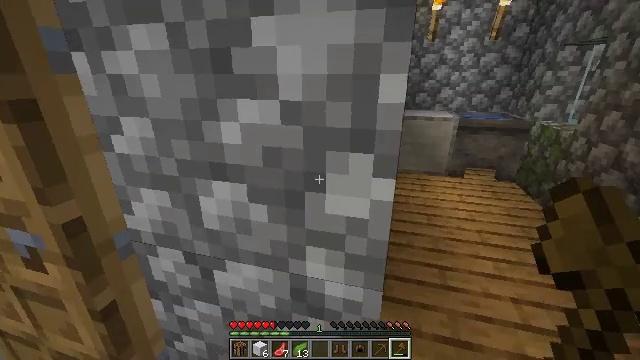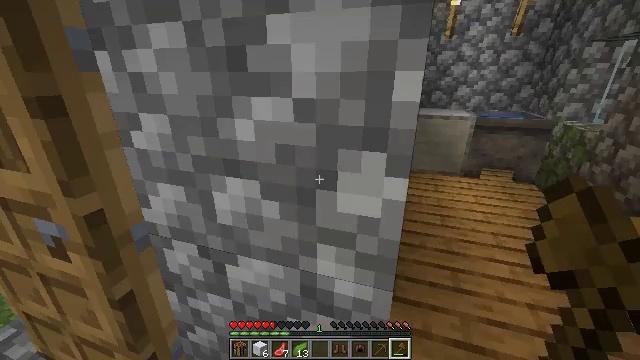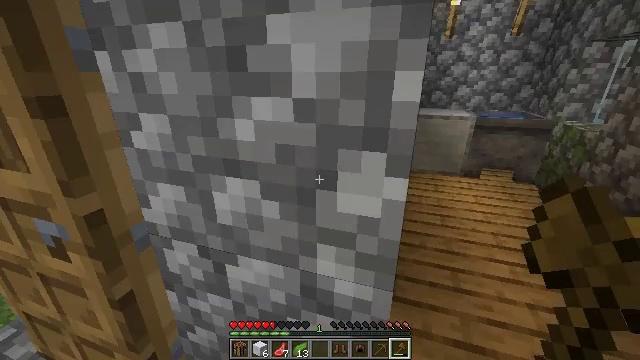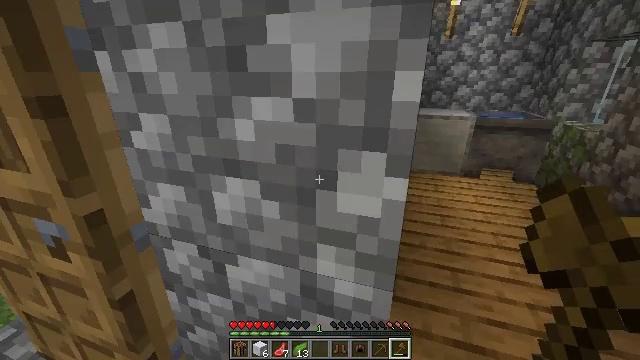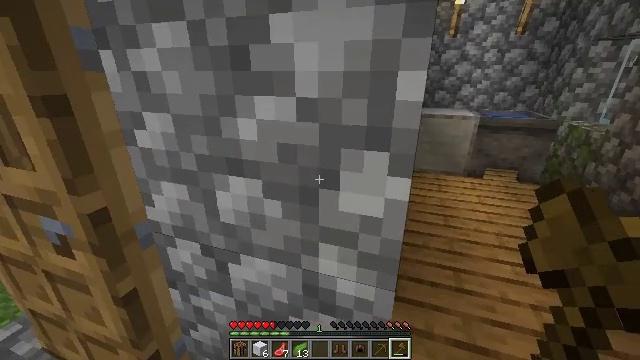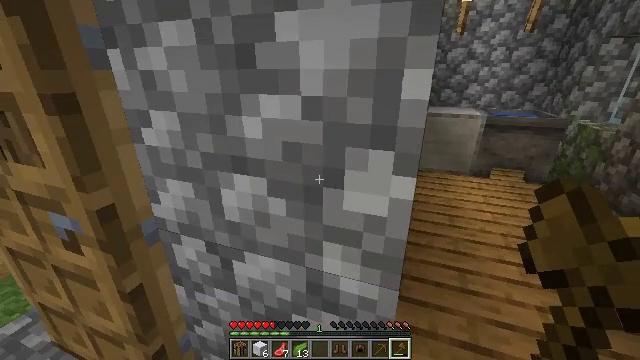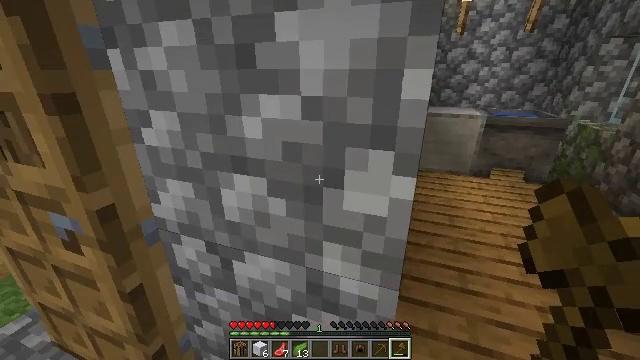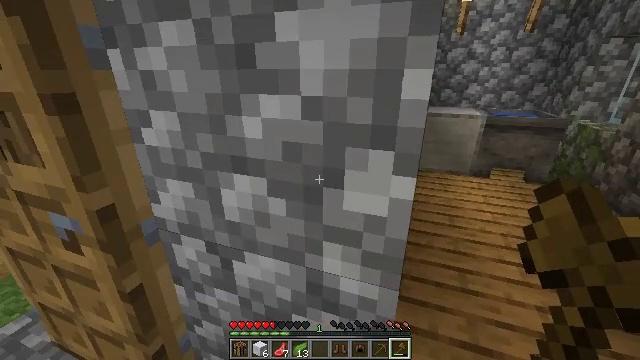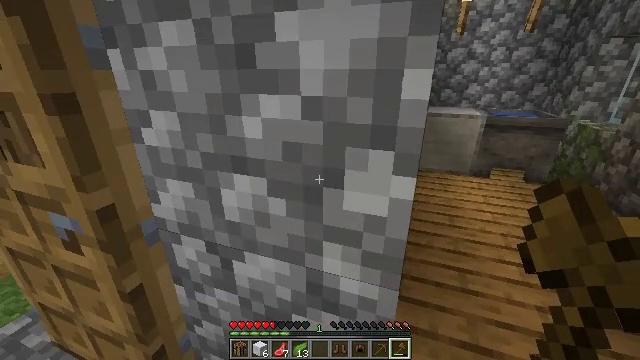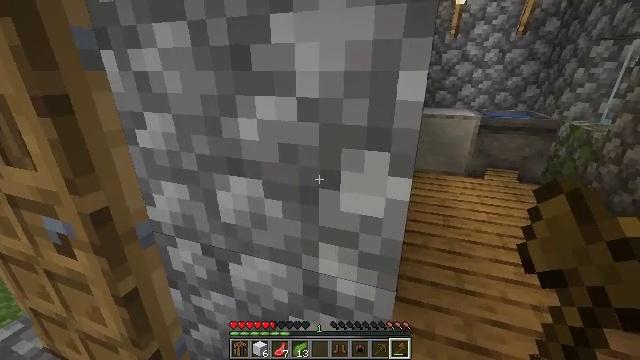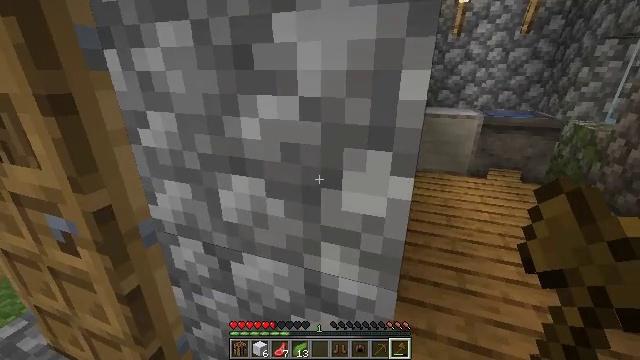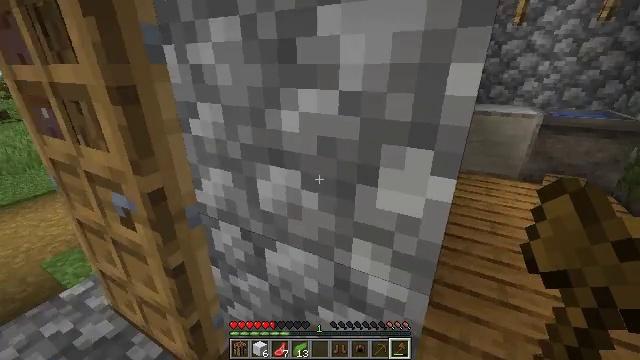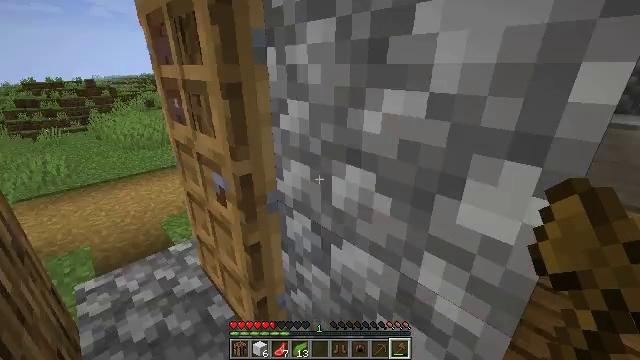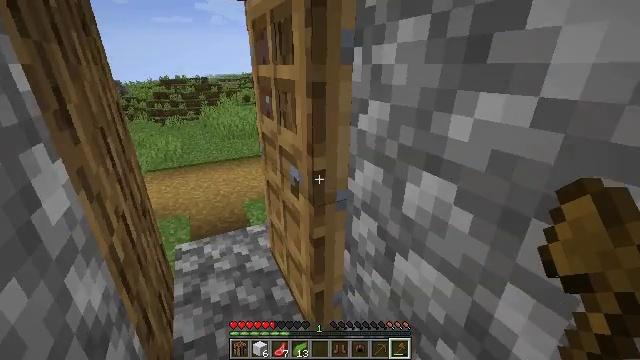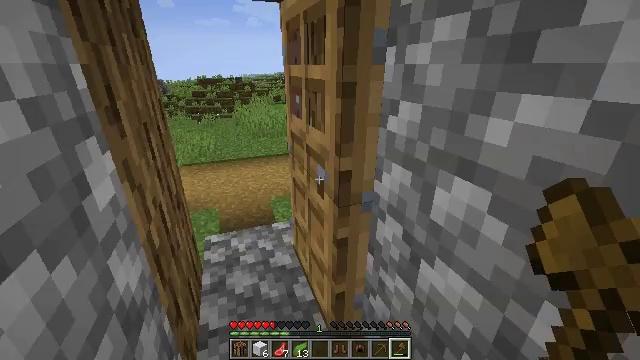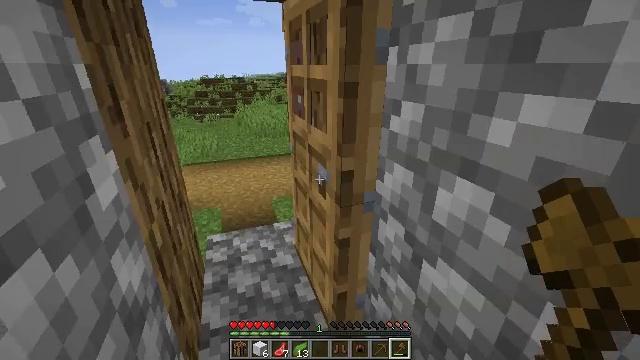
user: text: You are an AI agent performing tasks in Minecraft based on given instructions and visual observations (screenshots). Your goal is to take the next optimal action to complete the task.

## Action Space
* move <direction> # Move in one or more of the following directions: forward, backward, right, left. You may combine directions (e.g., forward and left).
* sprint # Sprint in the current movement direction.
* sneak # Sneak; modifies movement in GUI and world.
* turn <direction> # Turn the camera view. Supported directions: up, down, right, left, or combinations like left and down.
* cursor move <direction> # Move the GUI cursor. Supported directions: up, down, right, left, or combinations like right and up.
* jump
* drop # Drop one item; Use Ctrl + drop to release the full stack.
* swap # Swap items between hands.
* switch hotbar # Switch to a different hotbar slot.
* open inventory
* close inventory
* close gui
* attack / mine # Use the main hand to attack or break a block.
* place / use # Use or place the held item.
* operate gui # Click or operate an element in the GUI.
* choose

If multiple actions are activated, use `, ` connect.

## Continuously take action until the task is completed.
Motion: motion action
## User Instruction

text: Mine the fully grown carrots.
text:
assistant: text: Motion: turn left
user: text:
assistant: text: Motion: no_op
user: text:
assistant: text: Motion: no_op
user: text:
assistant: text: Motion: no_op
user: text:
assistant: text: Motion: turn left
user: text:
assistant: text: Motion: no_op
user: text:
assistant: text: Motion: no_op
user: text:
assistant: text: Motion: no_op
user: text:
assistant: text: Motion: no_op
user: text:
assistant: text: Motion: no_op
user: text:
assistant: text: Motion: turn left and down
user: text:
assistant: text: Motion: turn left
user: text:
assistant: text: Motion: turn left
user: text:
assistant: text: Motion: turn left
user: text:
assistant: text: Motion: no_op
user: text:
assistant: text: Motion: move forward
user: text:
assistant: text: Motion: move forward
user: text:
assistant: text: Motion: move forward
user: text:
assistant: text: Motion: move forward
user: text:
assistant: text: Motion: move forward, turn left
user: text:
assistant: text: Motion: move forward, turn left
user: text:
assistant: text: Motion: move forward, turn left and up
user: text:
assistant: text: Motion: move forward, sprint, turn left
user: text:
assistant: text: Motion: move forward, sprint, turn left
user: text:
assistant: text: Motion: move forward, sprint
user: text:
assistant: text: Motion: move forward, sprint
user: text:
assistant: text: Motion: move forward, sprint
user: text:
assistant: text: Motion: move forward
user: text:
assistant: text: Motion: move forward
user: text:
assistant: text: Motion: move forward